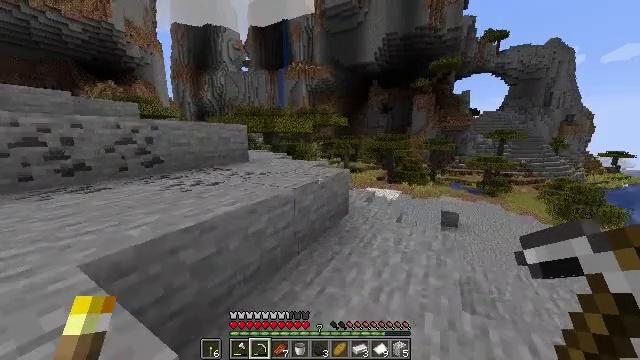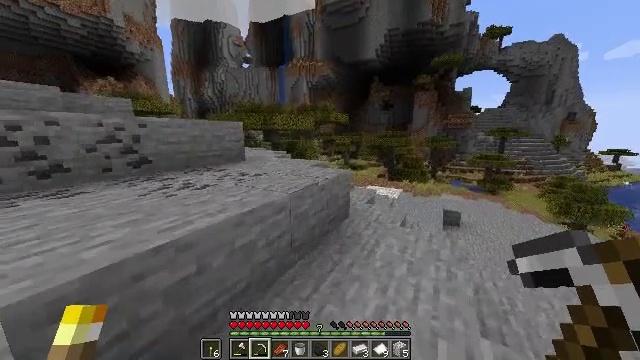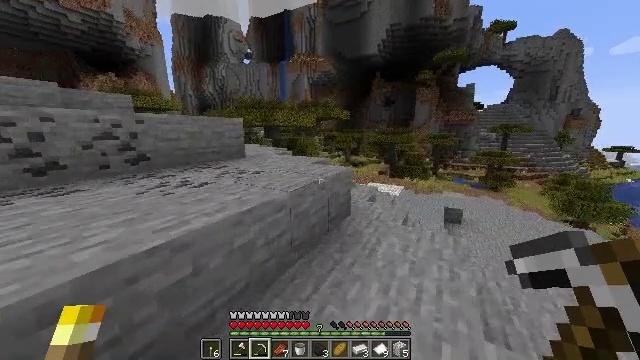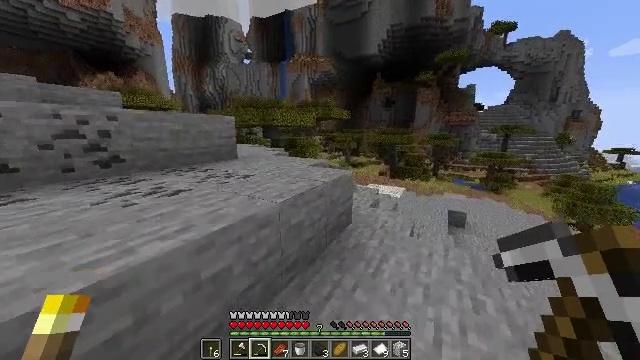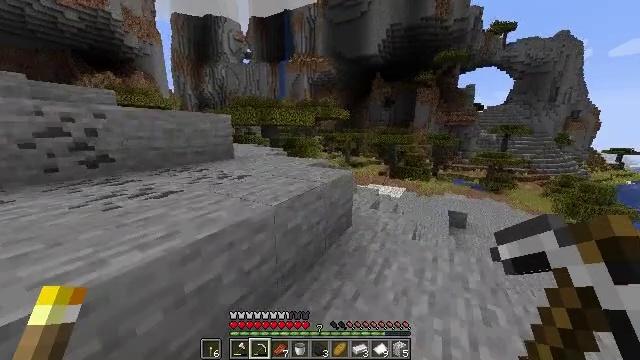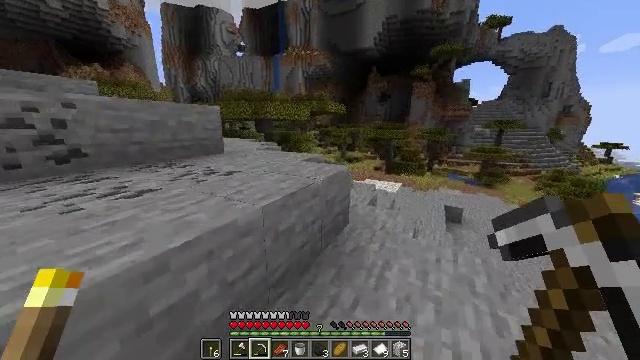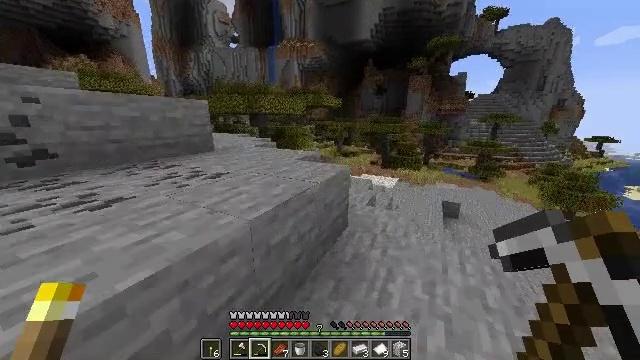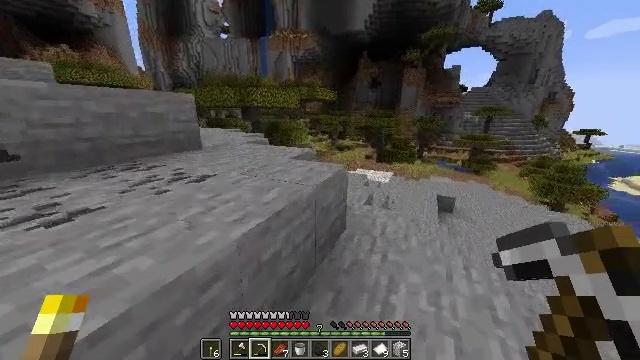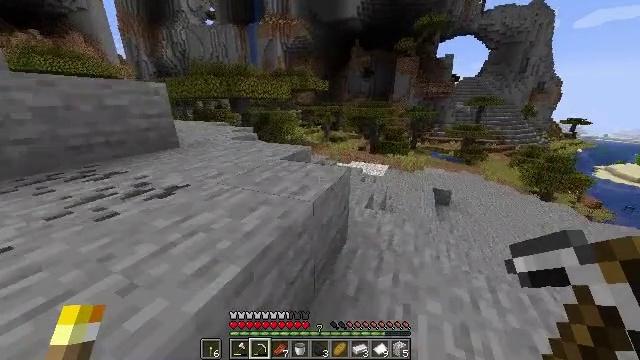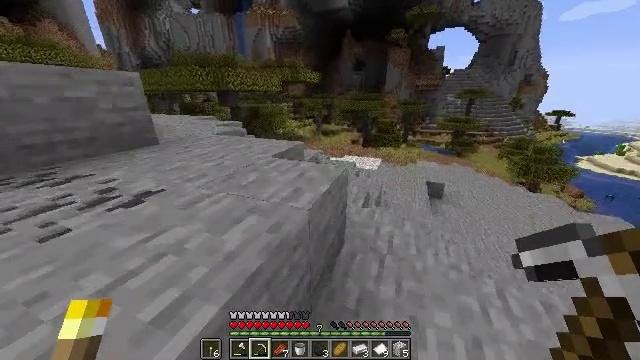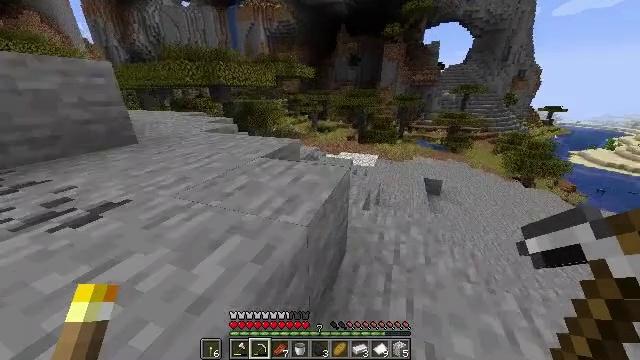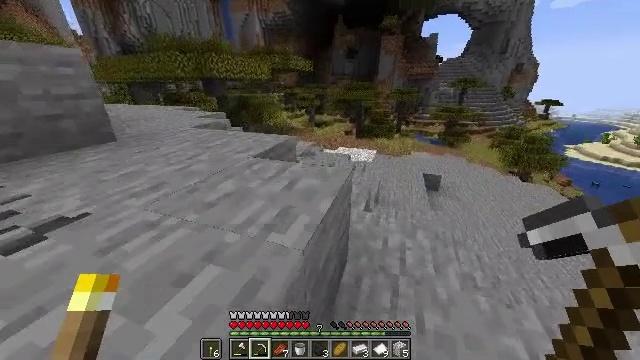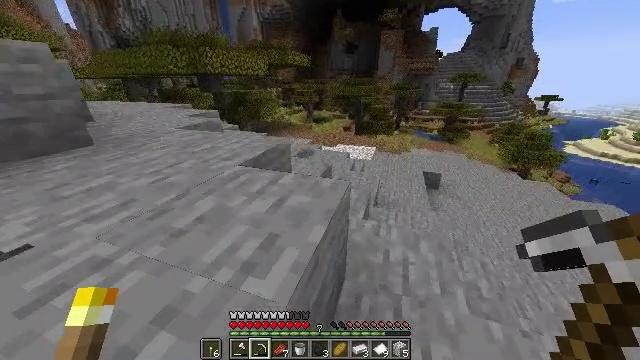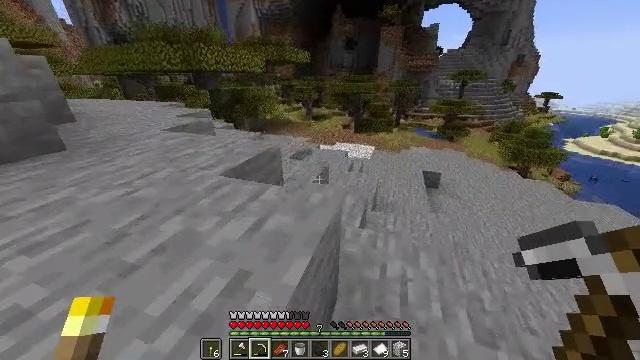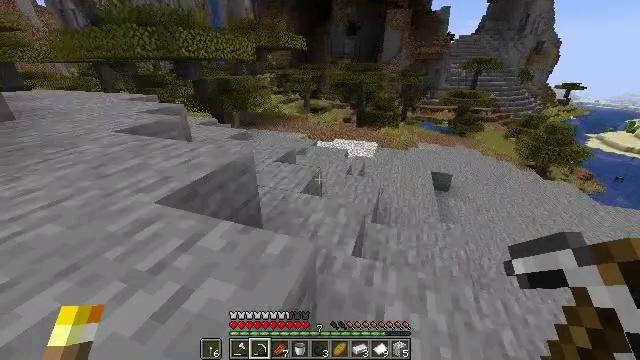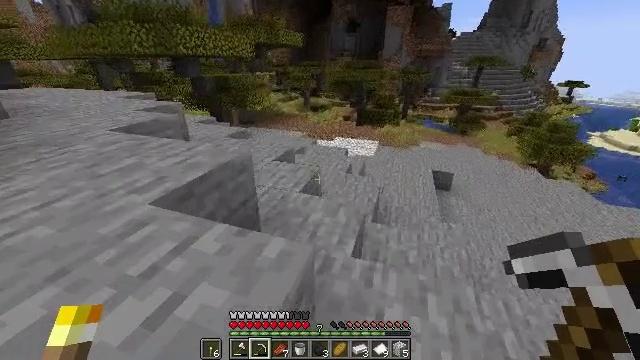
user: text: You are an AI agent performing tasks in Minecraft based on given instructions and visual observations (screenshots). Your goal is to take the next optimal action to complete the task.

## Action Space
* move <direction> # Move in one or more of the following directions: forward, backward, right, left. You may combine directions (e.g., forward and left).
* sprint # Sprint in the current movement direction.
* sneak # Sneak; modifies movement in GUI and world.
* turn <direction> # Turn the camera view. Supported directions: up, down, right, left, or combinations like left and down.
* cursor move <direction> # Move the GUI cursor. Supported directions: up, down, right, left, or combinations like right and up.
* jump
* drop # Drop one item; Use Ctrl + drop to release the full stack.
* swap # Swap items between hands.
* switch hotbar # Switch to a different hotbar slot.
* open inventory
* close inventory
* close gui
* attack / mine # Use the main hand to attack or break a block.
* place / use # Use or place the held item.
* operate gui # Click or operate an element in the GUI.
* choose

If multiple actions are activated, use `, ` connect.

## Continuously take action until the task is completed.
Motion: motion action
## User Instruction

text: Kill the sheep.
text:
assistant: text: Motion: move forward, sprint
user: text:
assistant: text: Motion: move forward, sprint
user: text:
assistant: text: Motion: move forward, sprint
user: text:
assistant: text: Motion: move forward, sprint
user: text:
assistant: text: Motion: move forward, sprint, turn right and down
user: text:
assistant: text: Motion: move forward, sprint, turn right and down
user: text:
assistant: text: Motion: move forward, sprint, turn right and down
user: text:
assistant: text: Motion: move forward, sprint, turn right and down
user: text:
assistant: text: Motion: move forward, sprint, turn right and down
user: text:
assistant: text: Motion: move forward, sprint, turn right and down
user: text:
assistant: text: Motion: move forward, sprint, turn down
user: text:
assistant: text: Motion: move forward
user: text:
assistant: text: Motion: move forward
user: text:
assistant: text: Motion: move forward
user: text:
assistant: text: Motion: move forward
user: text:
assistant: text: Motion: move forward
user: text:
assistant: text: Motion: move forward
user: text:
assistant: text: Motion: move forward
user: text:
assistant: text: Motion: move forward
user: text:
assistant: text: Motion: move forward
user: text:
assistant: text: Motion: move forward
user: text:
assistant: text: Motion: move forward
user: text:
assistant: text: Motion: move forward
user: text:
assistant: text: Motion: move forward
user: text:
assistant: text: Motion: move forward
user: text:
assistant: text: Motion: move forward
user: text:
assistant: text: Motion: move forward
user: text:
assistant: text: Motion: move forward
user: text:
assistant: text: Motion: move forward
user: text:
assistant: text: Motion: move forward